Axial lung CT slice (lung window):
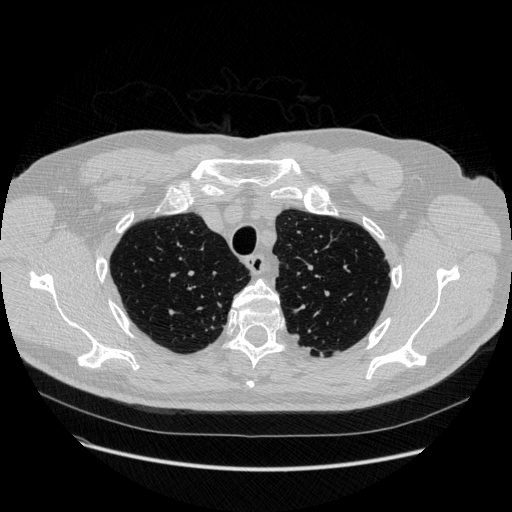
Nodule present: no